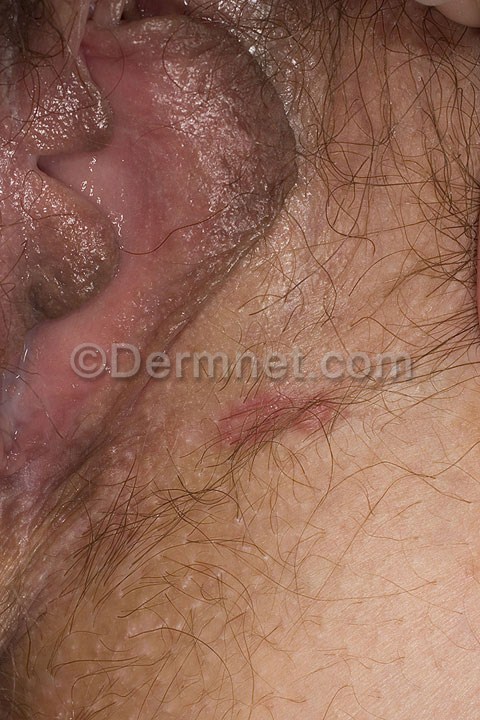
Disease: Herpes HPV and other STDs Photos